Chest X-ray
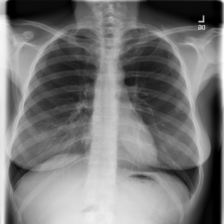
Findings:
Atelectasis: negative
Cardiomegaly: negative
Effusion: negative
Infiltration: negative
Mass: negative
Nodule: negative
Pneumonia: negative
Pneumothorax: negative
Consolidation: negative
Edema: negative
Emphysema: negative
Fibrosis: negative
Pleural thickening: negative
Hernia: negative